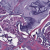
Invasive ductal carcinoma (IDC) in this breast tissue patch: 1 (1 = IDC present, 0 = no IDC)